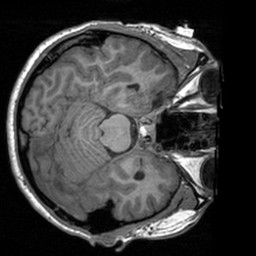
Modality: T1w
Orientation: axial
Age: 23
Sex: male
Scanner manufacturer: siemens
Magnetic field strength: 3 T
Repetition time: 1.9 s
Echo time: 0.00226 s